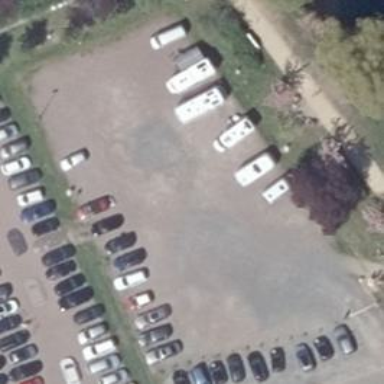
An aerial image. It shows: Caravan site for tourism.